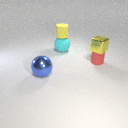
large cyan rubber sphere below small yellow rubber cylinder